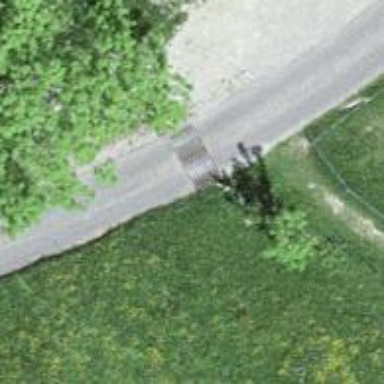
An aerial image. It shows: Cattle grid barrier.